Group 1:
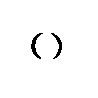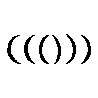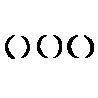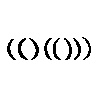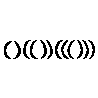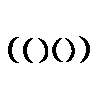
Group 2:
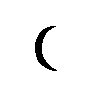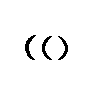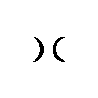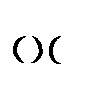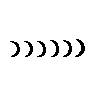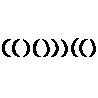
Rule separating the two groups: Nested pairs of brackets vs. other arrangement of brackets (some open brackets are not closed or there are extra closing brackets).
Concepts: nesting, recursion
Comments: Examples on the left are also known as "Dyck words".
Author: Aaron David Fairbanks
Reference: https://en.wikipedia.org/wiki/Dyck_language